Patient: sex F, age 56
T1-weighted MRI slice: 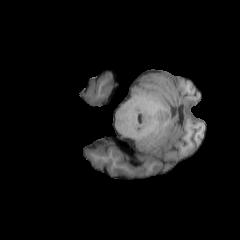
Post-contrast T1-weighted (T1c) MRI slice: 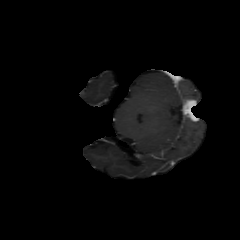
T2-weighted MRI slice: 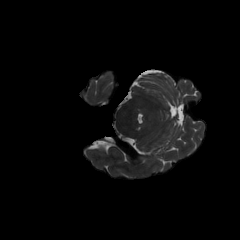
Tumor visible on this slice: no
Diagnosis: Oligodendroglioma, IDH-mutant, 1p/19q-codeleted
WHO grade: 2